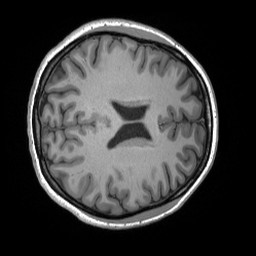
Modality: T1w
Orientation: axial
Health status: ill
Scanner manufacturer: siemens
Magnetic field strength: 3 T
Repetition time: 2.3 s
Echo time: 0.00243 s